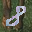
Label: 8